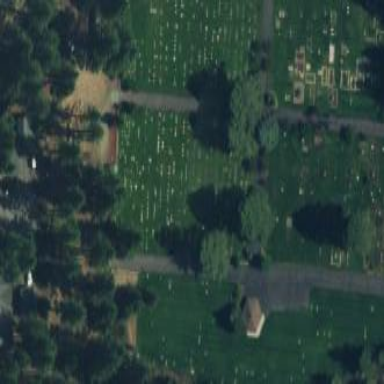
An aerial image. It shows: Cemetery with graves.